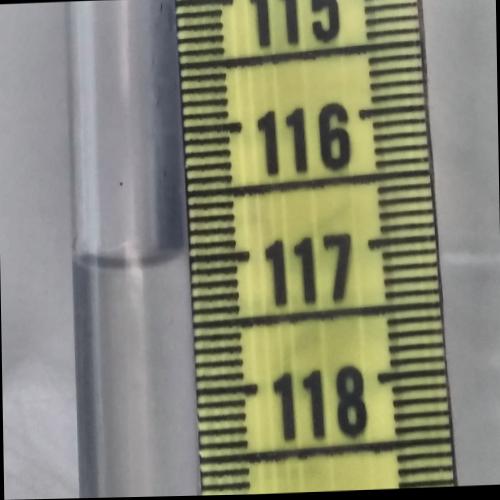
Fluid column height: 117.0 cm